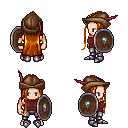
a pixel art fantasy rpg character, male body template, human, light skin, maroon sleeveless shirt, metal pants, dark blonde extra-long hairstyle, leather cap, metal boots, shield, four views (front, back, left, right), 2x2 character sprite sheet, small pixel art, hard edges, no anti-aliasing